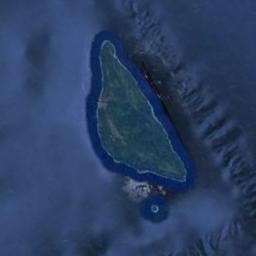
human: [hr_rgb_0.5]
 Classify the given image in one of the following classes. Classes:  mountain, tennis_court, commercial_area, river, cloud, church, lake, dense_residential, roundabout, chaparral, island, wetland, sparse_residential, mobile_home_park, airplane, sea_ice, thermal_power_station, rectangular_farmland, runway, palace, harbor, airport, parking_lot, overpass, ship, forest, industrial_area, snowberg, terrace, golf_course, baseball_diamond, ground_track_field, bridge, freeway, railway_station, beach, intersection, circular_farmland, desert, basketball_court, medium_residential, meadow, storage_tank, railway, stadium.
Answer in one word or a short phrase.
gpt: island